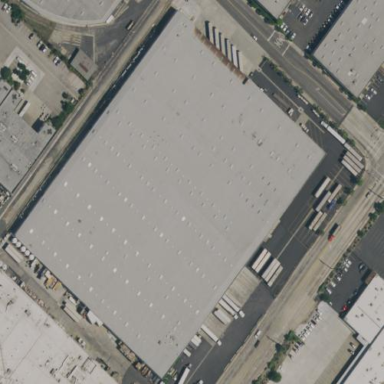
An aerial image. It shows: Industrial building.